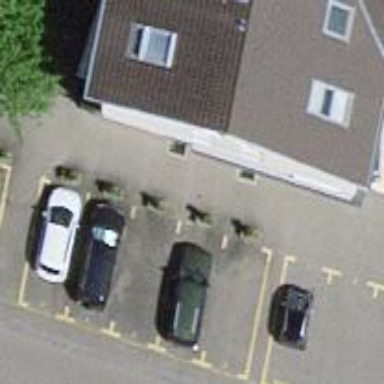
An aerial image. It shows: Street side parking area.